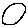
Label: circle